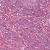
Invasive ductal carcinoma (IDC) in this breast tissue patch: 1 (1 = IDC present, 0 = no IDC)